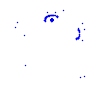
Particle: proton